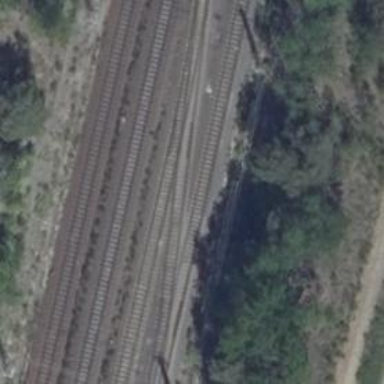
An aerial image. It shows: Railway with electrified contact lines.